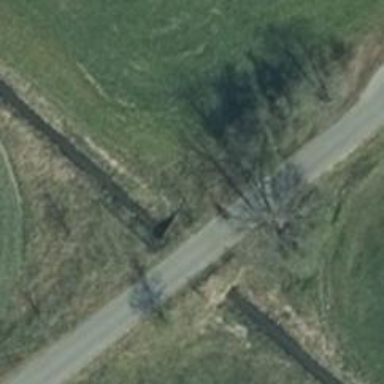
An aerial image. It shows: Unclassified road with bridge.